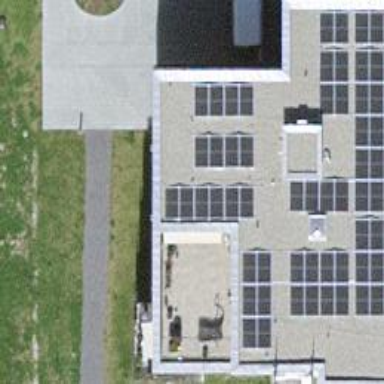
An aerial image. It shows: Solar photovoltaic panel generator.